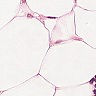
Metastatic tissue present: yes